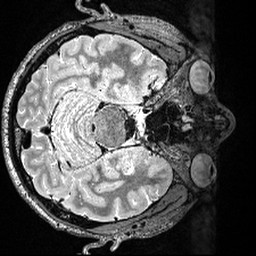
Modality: T2w
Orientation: axial
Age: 33
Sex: male